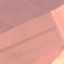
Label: AnnualCrop